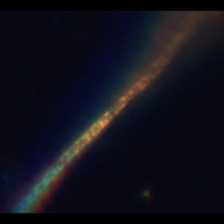
Taxon: Guinardia
Group: Diatoms